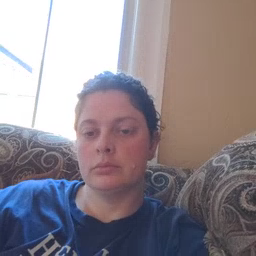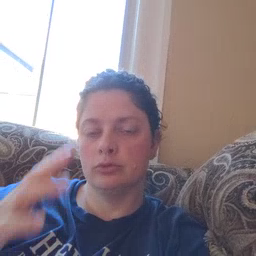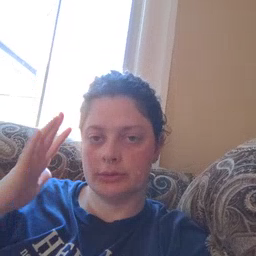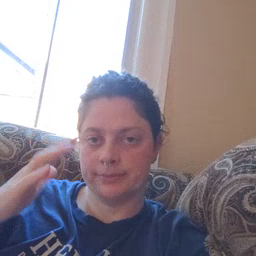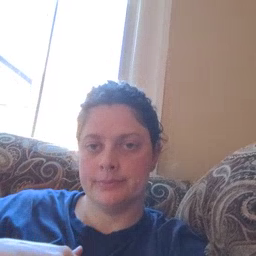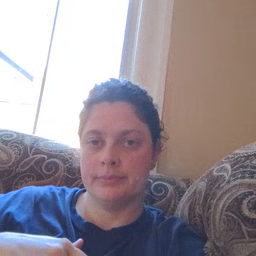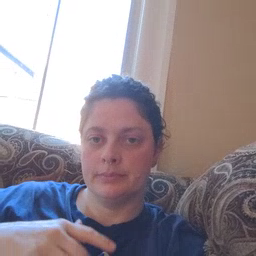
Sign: tree